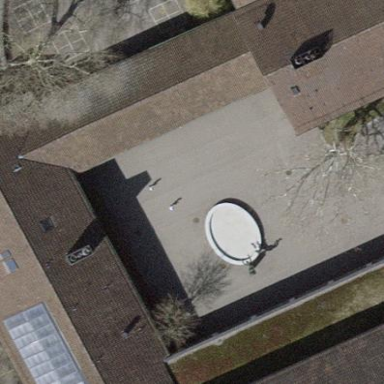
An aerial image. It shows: View of roof of building.